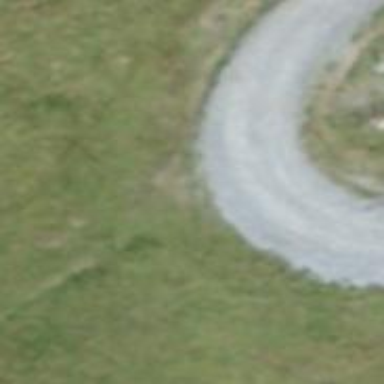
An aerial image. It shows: Ground path.